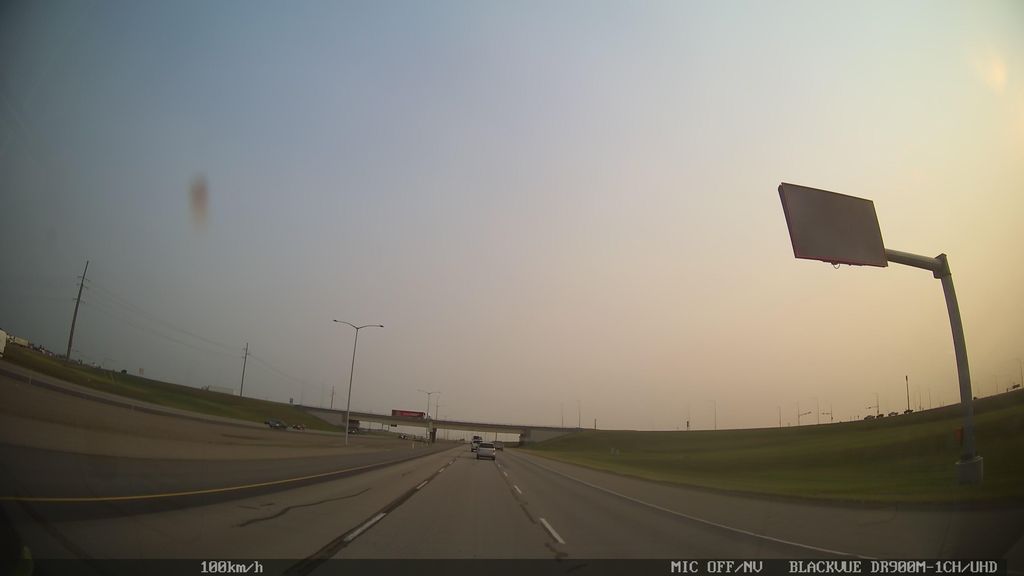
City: calgary